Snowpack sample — Buffalo Mountain, Silverthorne, Colorado, USA (2/22/26, 2:02 PM MST)
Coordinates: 39.622, -106.113
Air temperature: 33 °F
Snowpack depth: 63 cm
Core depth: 50 cm
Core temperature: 28.4 °F
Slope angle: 11°, slope face: 116°
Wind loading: low
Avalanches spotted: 0
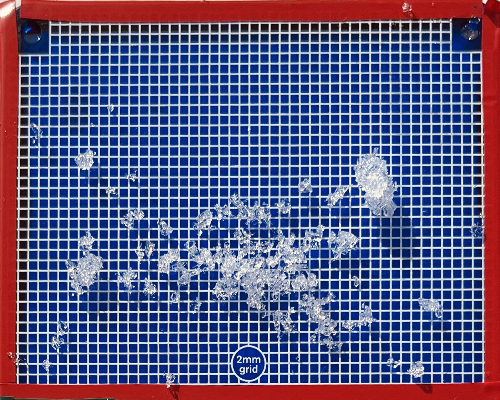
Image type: profile
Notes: In a firebreak similar to site 1, minimal wind loading with no spotted avalanches (not many faces in view though)